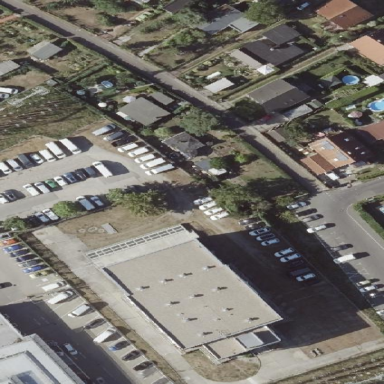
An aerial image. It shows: Distribution substation surrounded by fence.